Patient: sex F, age 56
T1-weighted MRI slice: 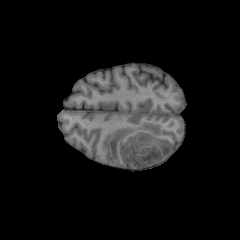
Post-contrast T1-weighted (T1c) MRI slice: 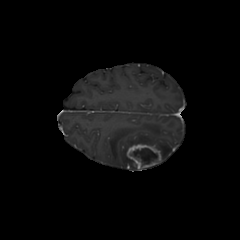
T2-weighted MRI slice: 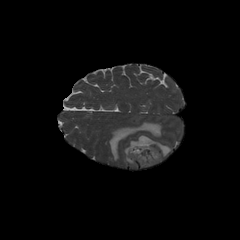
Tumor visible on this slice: yes
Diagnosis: Glioblastoma, IDH-wildtype
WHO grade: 4